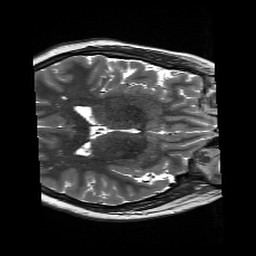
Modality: T2w
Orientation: axial
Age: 18
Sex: female
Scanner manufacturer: siemens
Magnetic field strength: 3 T
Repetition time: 13.52 s
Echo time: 0.088 s